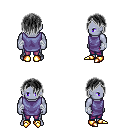
a pixel art fantasy rpg character, male body template, dark elf, purple skin, chain tabard jacket, magenta pants, gray bangs hairstyle, white cloth bandages, gold boots, four views (front, back, left, right), 2x2 character sprite sheet, small pixel art, hard edges, no anti-aliasing